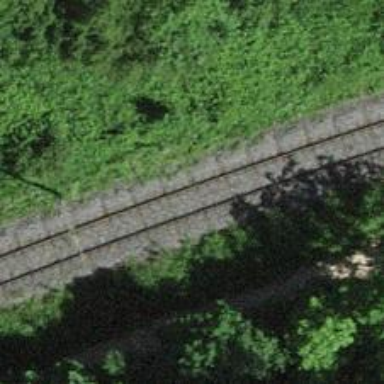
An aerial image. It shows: Railway with electrified contact lines.